Interaction volume radius: 5 \u00c5
Interaction volume height: 20 \u00c5
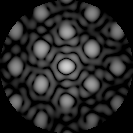
Disorder parameter: 0.2133